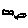
Label: square